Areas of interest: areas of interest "Southwest International Medical Device City"
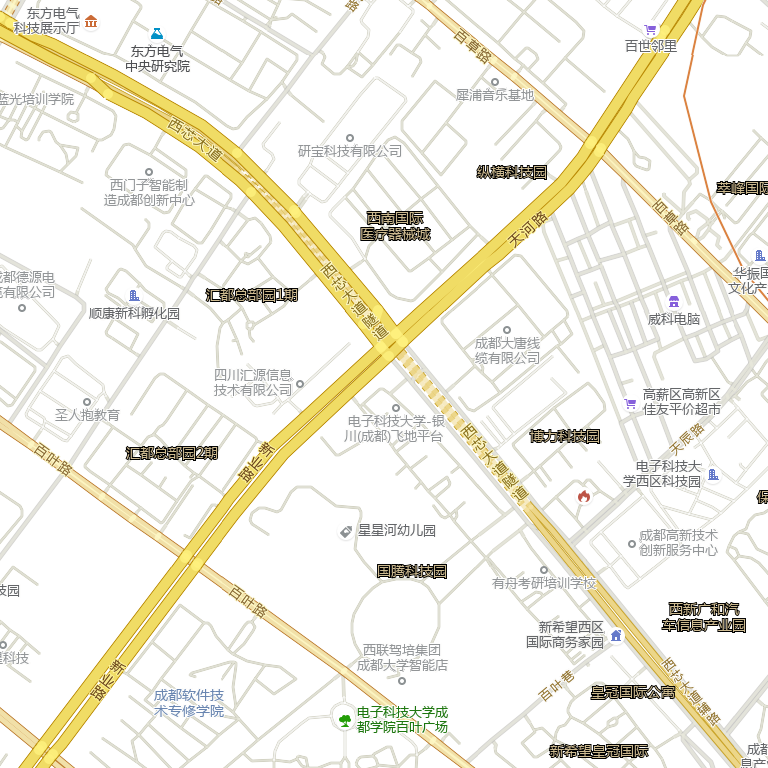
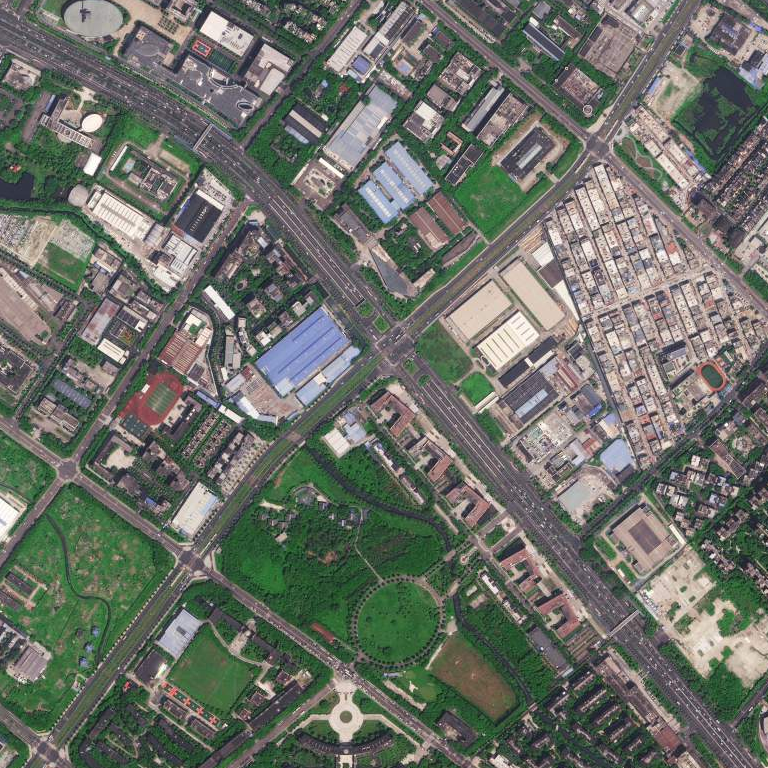